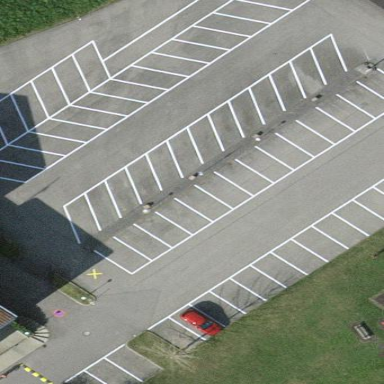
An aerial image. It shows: Parking area.